Question: If I am trying to edit some 'CSS' in a huge project using the in Firefox (which is accessed by right click and then selecting ), is there a way to make those changes permanent?
Actually there is a big number of style sheets and and I could not locate this one property in them? I just could not find the file which contains this property, so I want to make permanent changes to the CSS from within the browser. Is there a way?
---
EDIT:-

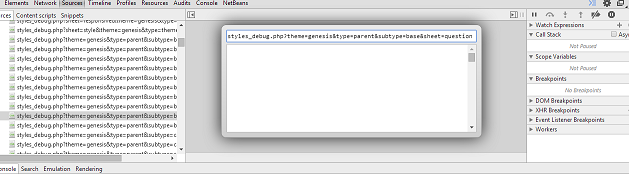
Answer: To set up in Chrome first you have to add your project file to a "Workspace", Go into dev tools Ctrl+Shift+I then click on the settings gear and on the left yoou should see Workspace.
After you have added your Project folder into a workspace close out of options and click on the "Sources" tab (still in dev tools)
Now load up your index.html from your LocalHost like you normally would. In the sources panel you should see the currently loaded page and its resources. Right click on your .css file and click "Map To File System Resource" it will bring up a search box where you can search for the corresponding .css file from your actual project folder (that is now part of a workspace in Chrome). Once you make the link Chrome is smart enough to link up any other CSS and HTML files that are in your Project Folder.
Now you can make changes in the Elements tab in Chrome Dev Tools and they changes will persist. Also in the ELements tab it will show you what css file and what line any given Style is originating from!
The best thing about this is if you use Sass or Less then it will map your Scss files back to the CSS styles being processed in Chrome. (please note if using Sass and Less you have to have CSS source maps turned on)